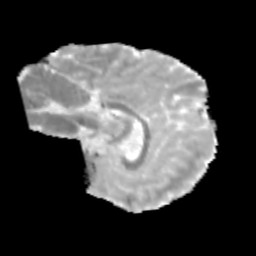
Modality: MD
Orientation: sagittal
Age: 10
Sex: male
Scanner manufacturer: siemens
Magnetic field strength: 3 T
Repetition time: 3.8 s
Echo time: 0.07 s